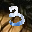
Label: 3